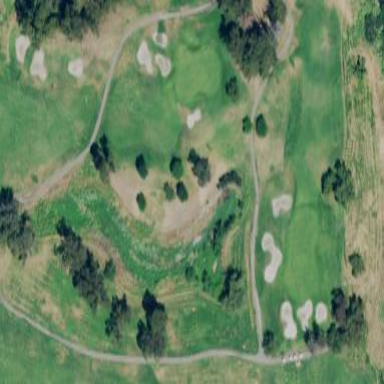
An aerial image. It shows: Water hazard in golf course. The hazard is natural water feature.